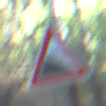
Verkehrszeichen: Gefaelle10
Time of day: MorningAfternoon
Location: Outdoor (Nature)
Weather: Clear
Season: NotSpecified
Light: Natural